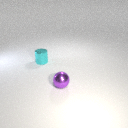
small cyan metal cylinder behind small purple metal sphere